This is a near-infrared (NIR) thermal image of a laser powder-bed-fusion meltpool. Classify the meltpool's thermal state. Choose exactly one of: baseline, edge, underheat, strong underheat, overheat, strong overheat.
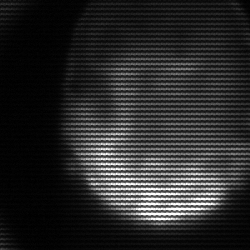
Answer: edge